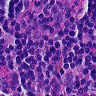
Metastatic tissue present: no